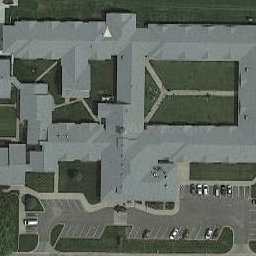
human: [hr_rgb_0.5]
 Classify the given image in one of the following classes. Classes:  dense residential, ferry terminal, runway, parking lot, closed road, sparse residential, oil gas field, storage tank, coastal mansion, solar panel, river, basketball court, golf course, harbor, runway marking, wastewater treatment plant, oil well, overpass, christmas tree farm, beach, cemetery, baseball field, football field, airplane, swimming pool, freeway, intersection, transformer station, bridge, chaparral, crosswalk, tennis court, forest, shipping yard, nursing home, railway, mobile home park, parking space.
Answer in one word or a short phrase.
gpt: nursing home